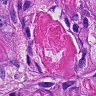
Metastatic tissue present: yes